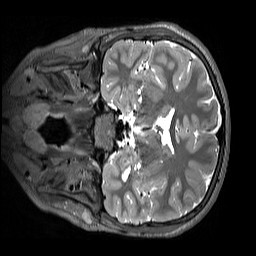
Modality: T2w
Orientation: coronal
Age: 10
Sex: male
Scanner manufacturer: siemens
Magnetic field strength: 3 T
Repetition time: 3.2 s
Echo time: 0.408 s